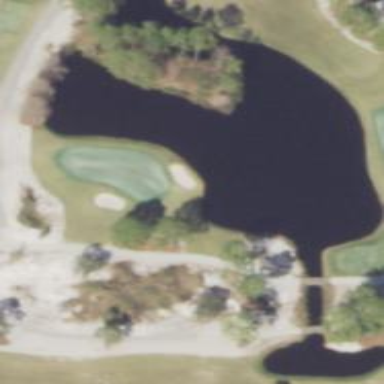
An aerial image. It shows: Golf hole.